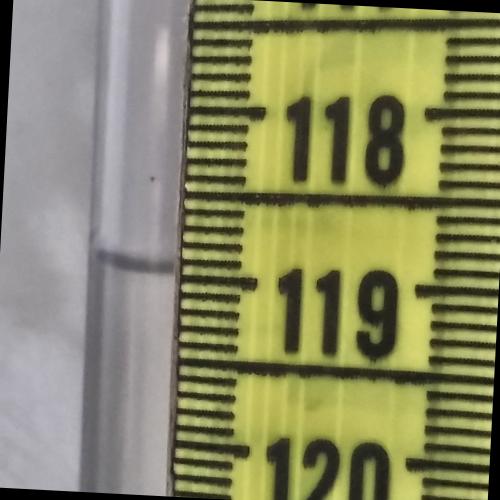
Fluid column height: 118.9 cm